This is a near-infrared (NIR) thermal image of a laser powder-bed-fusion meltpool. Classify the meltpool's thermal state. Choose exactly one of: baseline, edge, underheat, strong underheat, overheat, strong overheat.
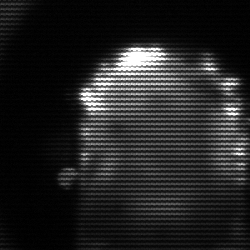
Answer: baseline